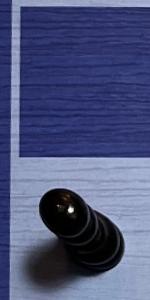
Label: Pawn_Black